Question: I am creating an asp.net app that sends out an email. I need to attach an corporate logo in the signature. My image is displayed as
.
My code is:
'''
LinkedResource logo = new LinkedResource(
"c:\Data\Misc\Images\CorpLogo.jpg", "image/jpeg");
logo.ContentId = "corpLogo";
logo.TransferEncoding = TransferEncoding.Base64;
AlternateView av1 = AlternateView.CreateAlternateViewFromString("<html><body>" + msgBody + "<br><img src=cid:corpLogo/><br></body></html>", null, MediaTypeNames.Text.Html);
av1.LinkedResources.Add(logo);
message.AlternateViews.Add(av1);
message.Body = msgBody;
'''
When I hover over "logo" I can see the "contentlink" value is null.
Why would the image not be displayed?
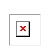
Answer: Update
If you still haven't sorted it, put a break on the linked resource line and check the path of the image, you might need to use server.mappath
---
Check here, i think this is what you are trying to do.
<URL>
Here is a full example. Try simplify your code down to the minimum to get it working.
<URL>